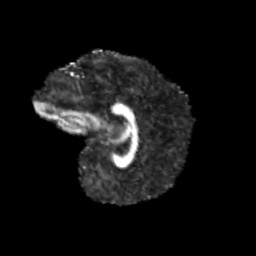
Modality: FA
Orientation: sagittal
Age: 11
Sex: female
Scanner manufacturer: siemens
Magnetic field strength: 3 T
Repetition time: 3.8 s
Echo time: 0.07 s